Interaction volume radius: 10 \u00c5
Interaction volume height: 30 \u00c5
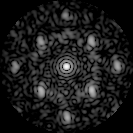
Disorder parameter: 0.43